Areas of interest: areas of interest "Changsha Huangxing Haijixing International Agricultural Products Logistics Park"
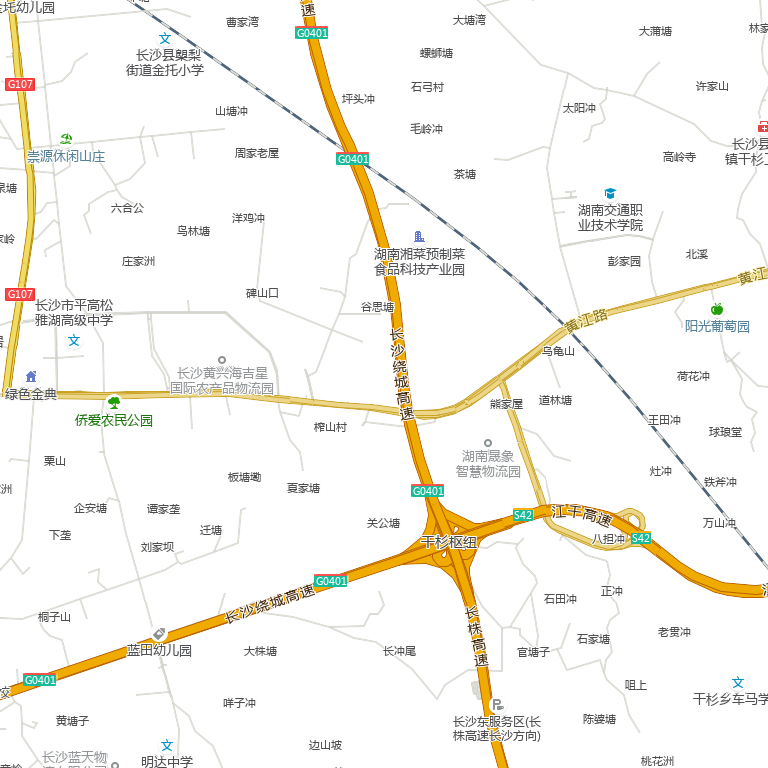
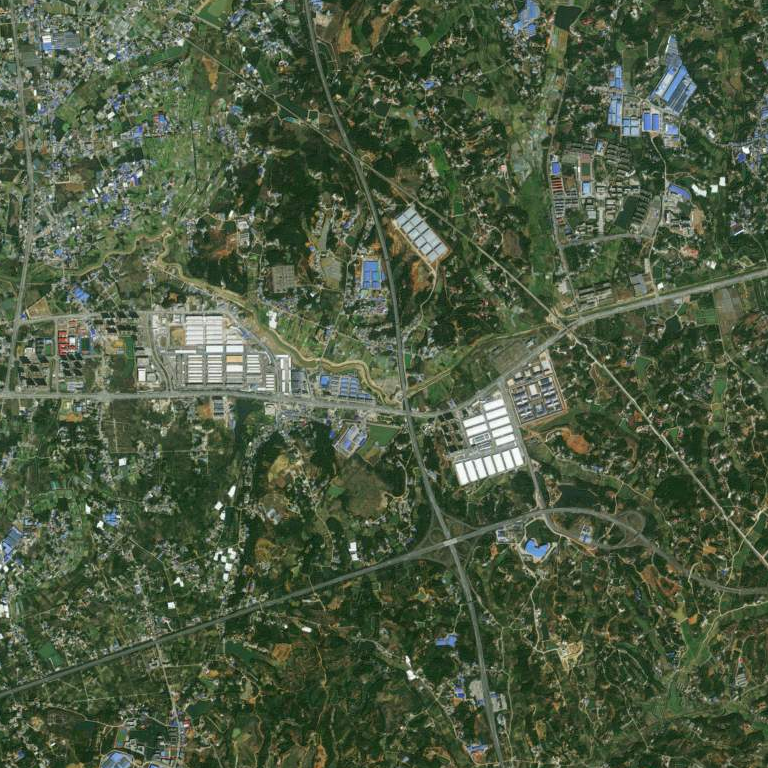